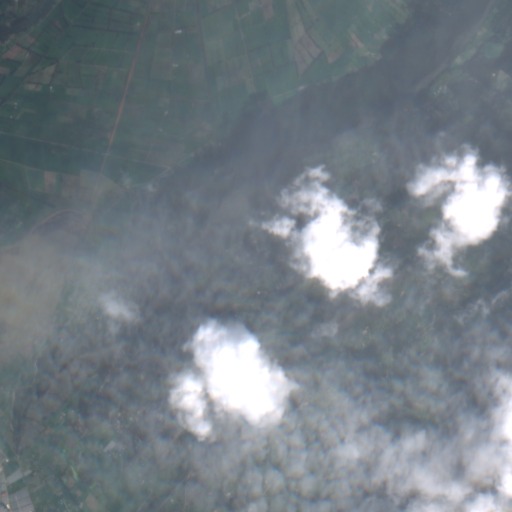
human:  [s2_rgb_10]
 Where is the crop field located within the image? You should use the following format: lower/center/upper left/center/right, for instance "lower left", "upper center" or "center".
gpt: The crop field is located in the left of the image.
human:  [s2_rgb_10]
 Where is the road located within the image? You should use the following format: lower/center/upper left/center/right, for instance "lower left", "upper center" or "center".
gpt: There is no road in the image.